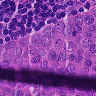
Metastatic tissue present: yes